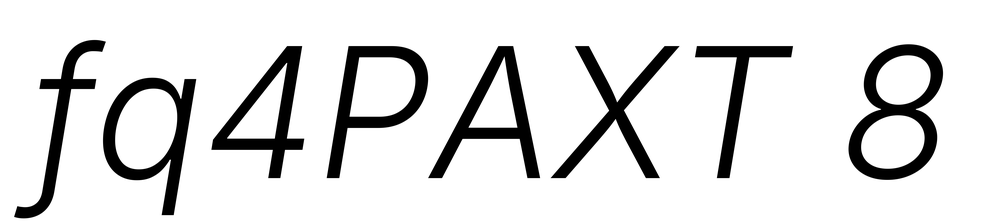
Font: Inter-Italic_Light_Italic